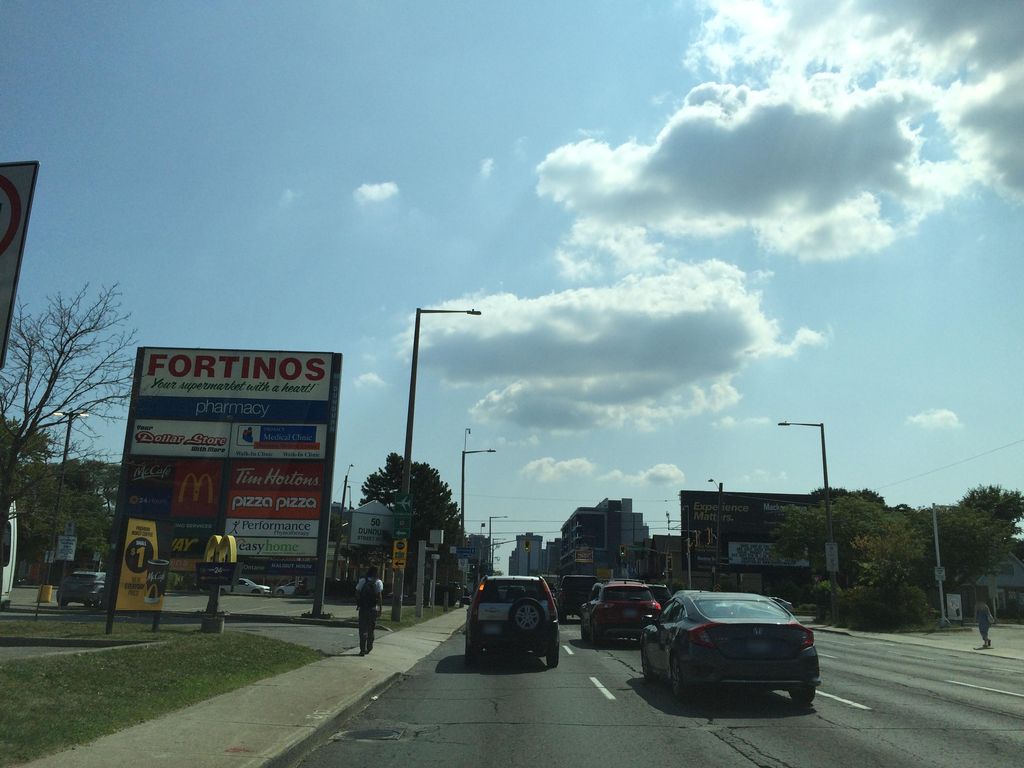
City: hamilton